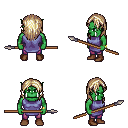
a pixel art fantasy rpg character, male body template, orc, green skin, chain tabard jacket, magenta pants, white blonde long hairstyle, bracelets, brown shoes, spear, four views (front, back, left, right), 2x2 character sprite sheet, small pixel art, hard edges, no anti-aliasing